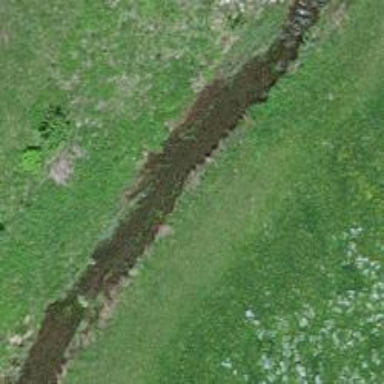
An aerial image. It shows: Ditch in the surroundings.